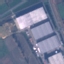
Label: Industrial